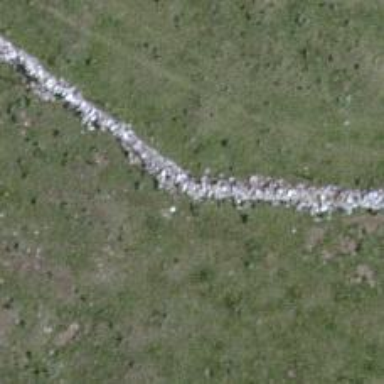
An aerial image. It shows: Wall barrier.